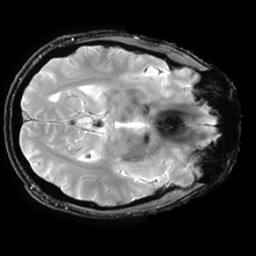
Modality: T2starw
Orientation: axial
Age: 46
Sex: male
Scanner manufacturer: ge
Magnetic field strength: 3 T
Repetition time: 0.65 s
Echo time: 0.02 s